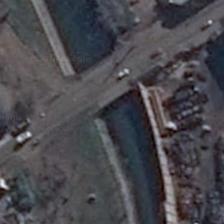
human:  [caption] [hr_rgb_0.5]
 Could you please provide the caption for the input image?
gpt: a bridge connected two city subdivisions with several buildings .

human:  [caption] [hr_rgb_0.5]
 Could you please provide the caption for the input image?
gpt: several buildings are in two sides of a river with a bridge .

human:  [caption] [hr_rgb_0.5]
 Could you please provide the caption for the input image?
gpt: a small bridge is on a river with several buildings on one side of it .

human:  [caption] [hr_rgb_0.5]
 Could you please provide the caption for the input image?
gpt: the curved, dark green river pass through this area with lush plants .

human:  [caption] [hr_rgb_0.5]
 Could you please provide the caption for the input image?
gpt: a small bridge is on a river with several buildings on one side of it .